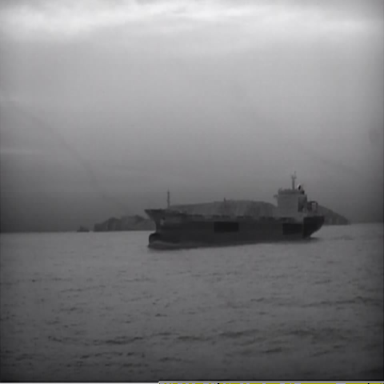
There is a liner in the infrared image.